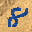
Label: 8